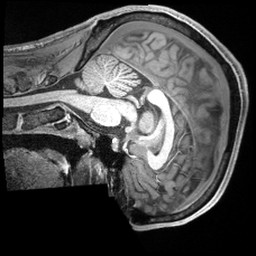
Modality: T1w
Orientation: sagittal
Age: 23
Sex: male
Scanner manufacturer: siemens
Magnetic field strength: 3 T
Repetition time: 2.4 s
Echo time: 0.00226 s